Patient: sex M, age 44
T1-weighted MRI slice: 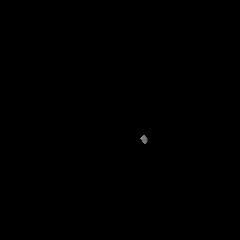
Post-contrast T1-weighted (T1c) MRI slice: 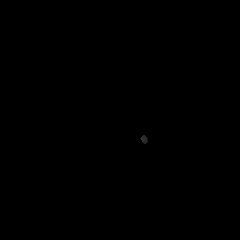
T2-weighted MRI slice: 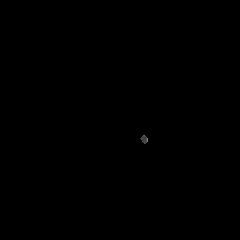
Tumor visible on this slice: no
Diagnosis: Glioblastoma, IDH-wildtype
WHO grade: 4